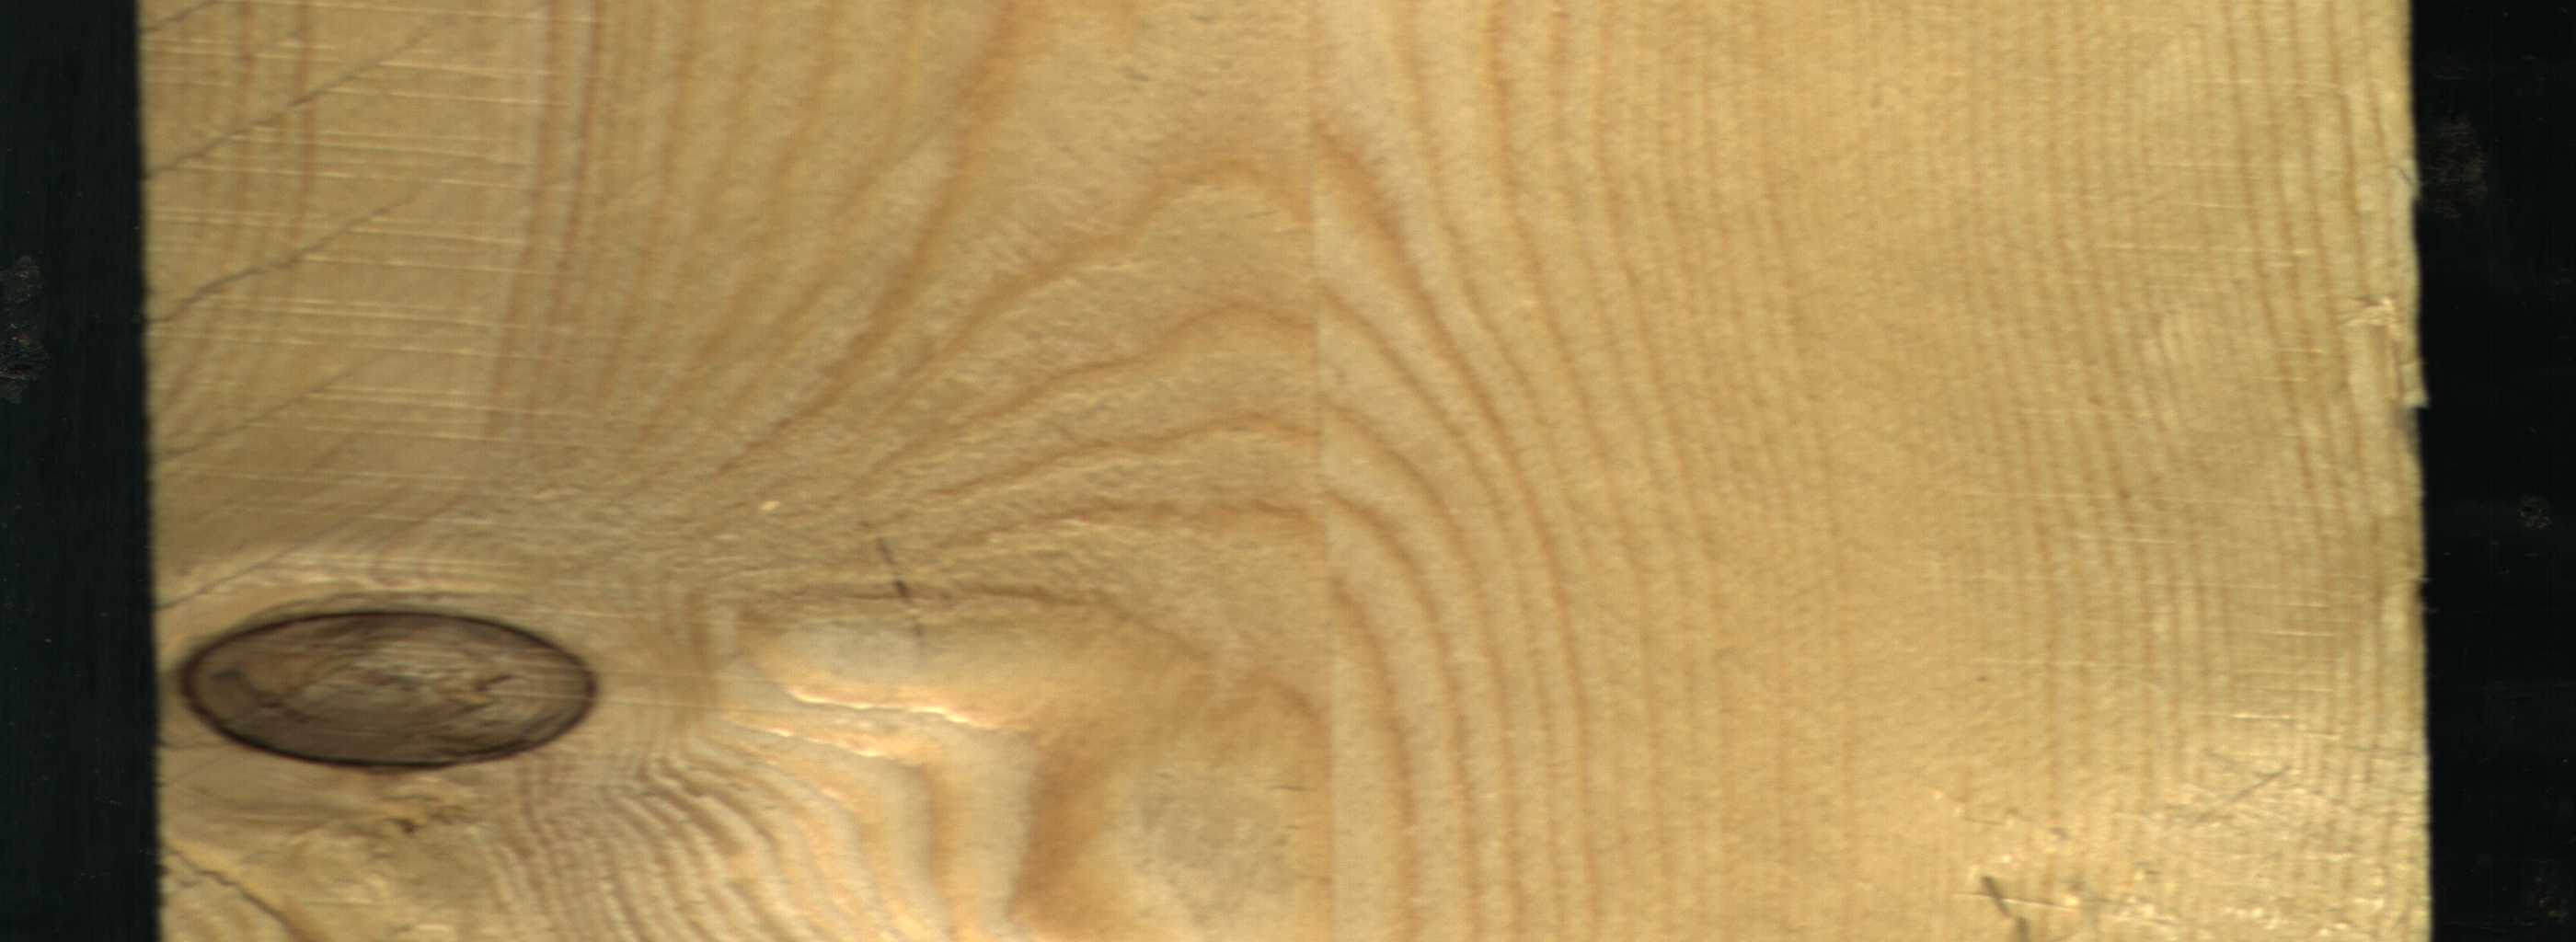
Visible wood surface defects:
Dead_Knot